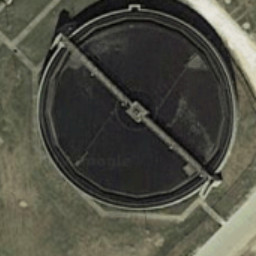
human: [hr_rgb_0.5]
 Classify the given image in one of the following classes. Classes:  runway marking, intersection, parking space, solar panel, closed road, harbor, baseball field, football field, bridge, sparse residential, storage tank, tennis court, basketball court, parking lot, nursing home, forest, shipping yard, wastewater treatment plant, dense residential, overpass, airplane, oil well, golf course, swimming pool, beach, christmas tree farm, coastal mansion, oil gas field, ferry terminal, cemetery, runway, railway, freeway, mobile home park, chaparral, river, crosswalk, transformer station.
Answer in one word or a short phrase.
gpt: wastewater treatment plant